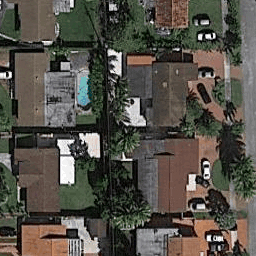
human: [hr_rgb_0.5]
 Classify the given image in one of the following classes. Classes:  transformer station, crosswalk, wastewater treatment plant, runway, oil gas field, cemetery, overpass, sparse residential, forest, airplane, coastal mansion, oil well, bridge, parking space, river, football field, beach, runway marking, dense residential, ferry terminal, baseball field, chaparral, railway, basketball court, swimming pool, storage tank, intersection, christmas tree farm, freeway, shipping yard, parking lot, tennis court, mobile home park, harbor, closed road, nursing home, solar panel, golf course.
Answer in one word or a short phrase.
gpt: dense residential